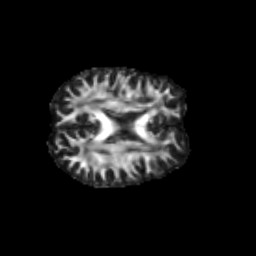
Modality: FA
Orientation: axial
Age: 38
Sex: female
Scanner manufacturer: siemens
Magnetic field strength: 3 T
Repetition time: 1.8 s
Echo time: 0.07 s